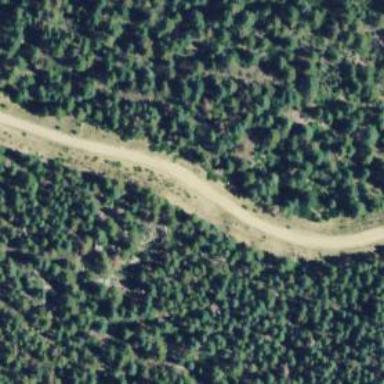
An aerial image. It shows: Service road with grade 1 tracktype.